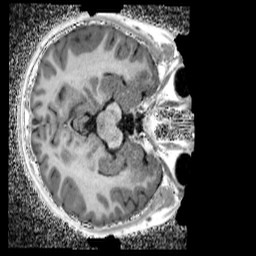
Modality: UNIT1_denoised
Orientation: axial
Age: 11
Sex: male
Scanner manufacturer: siemens
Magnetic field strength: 3 T
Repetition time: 4 s
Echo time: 0.00299 s